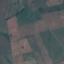
Land use / land cover class: Pasture